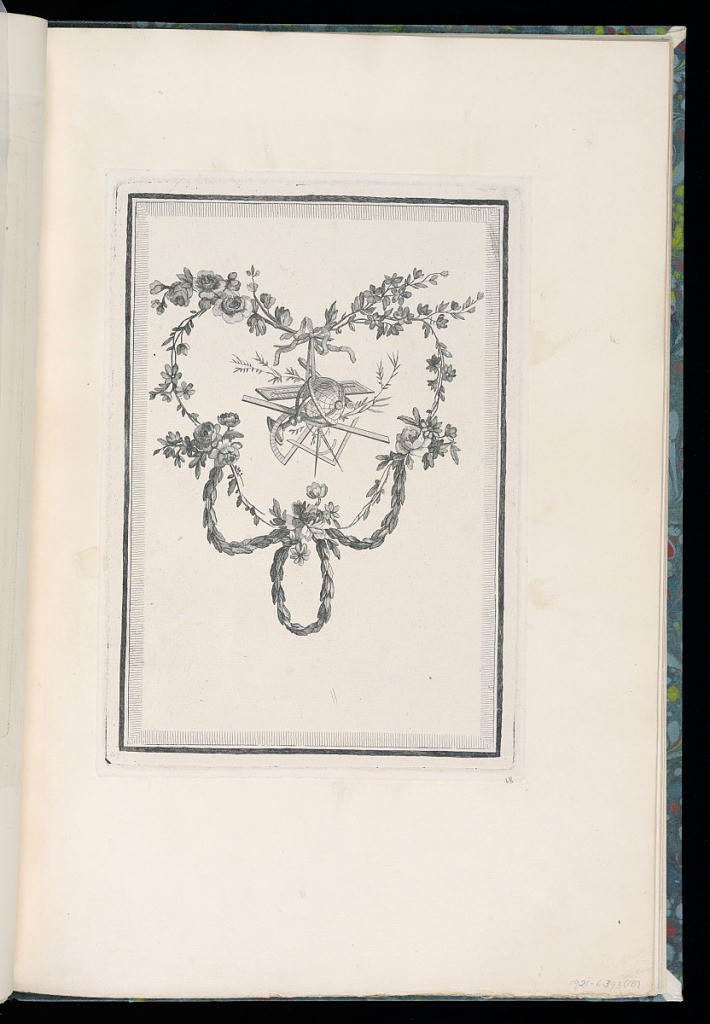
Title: Ornamental Trophy Design
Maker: Pierre Ranson, French, 1736–1786
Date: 1759–80
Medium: Etching and engraving on laid paper
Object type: Print
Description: Ornament design of a trophy of measuring devices, rulers, globe, protractor, caliper, and thermometer hanging from a ribbon tied to a frame of flowering branches and leaves, with a hanging festoon of leaves.